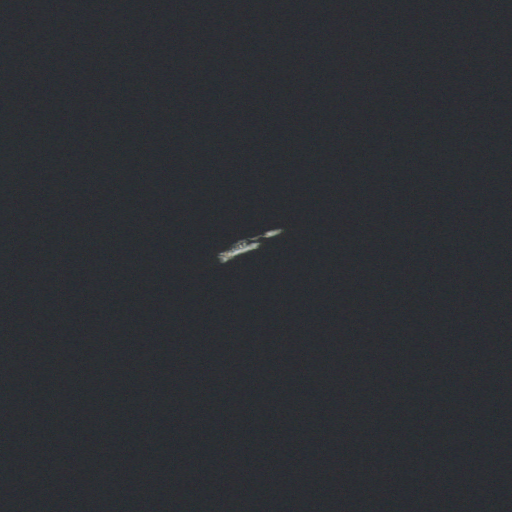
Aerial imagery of island in Minnesota named Capstan Rock containing open water and unknown